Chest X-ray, AP view. Patient: 16 years old, sex M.
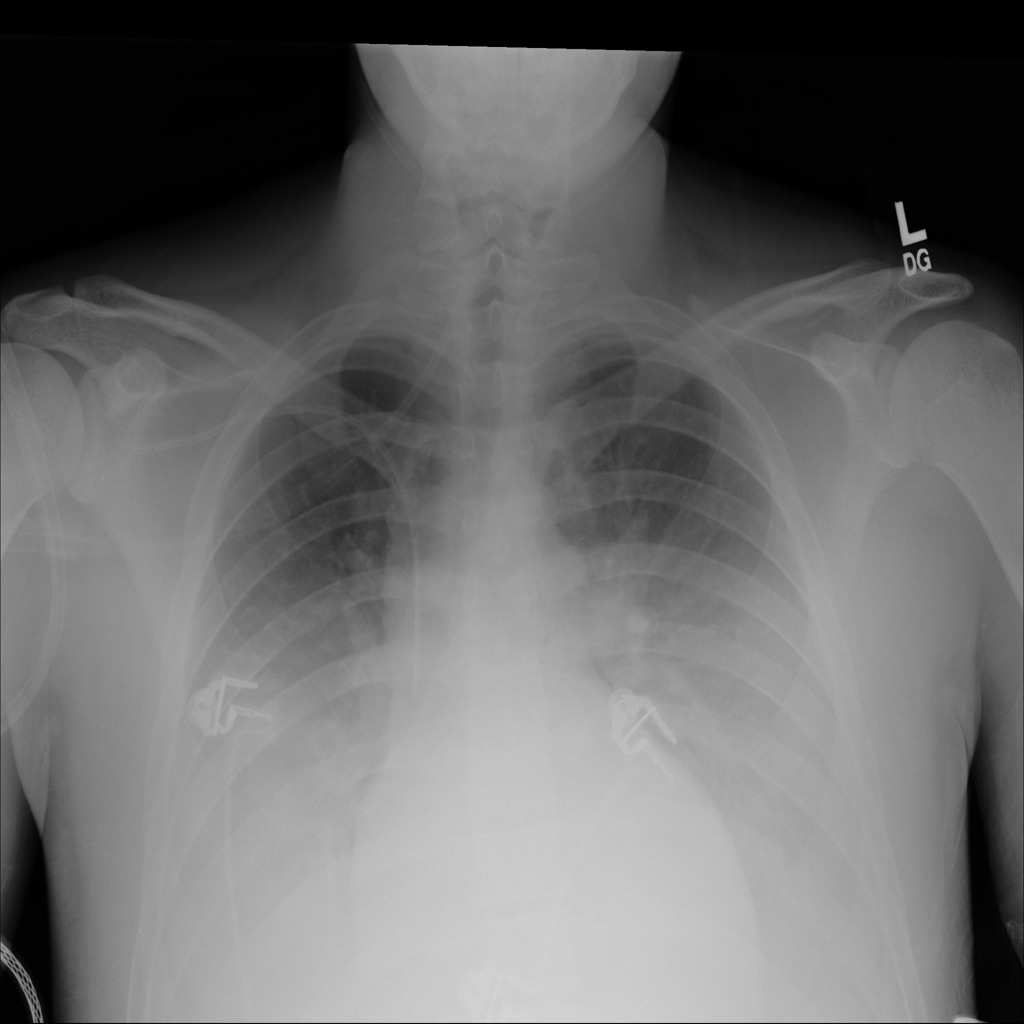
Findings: No Finding